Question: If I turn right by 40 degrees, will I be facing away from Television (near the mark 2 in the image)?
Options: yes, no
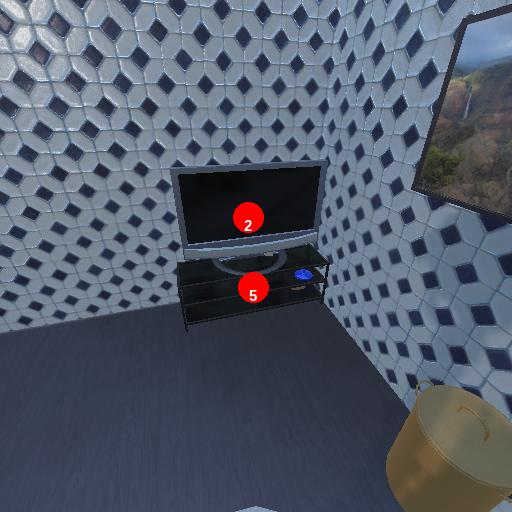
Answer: yes